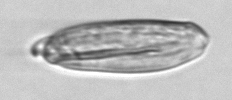
Label: Katodinium_or_Torodinium